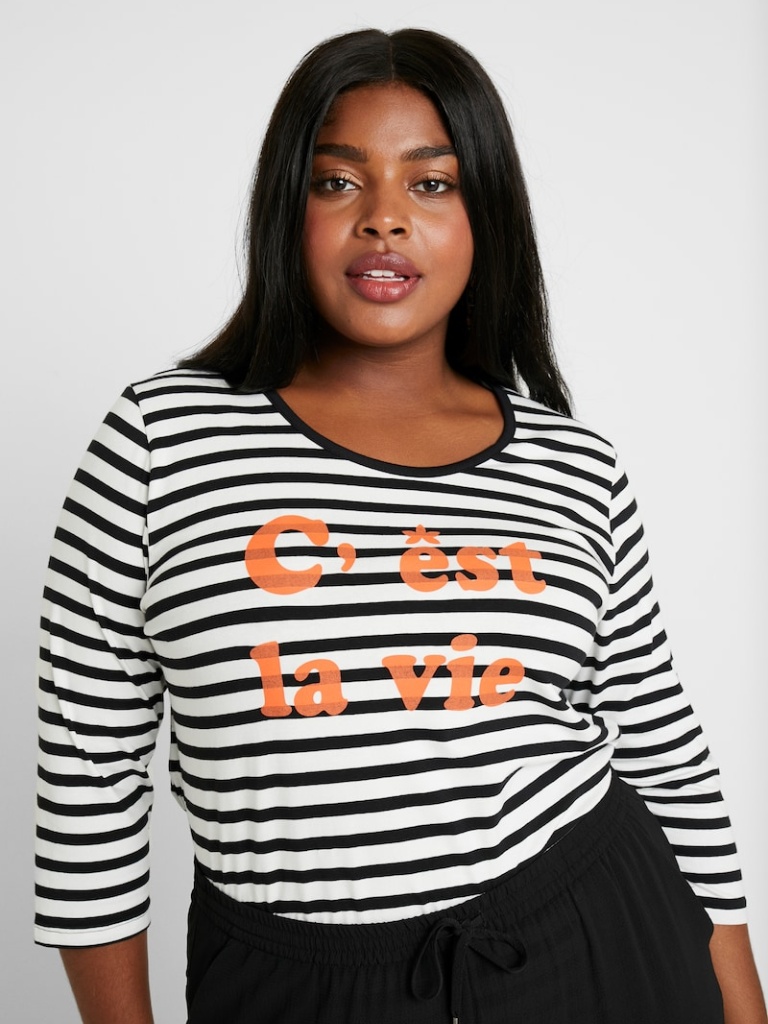
cotton fitted a long-sleeved with rolled-up sleeves hip length Untucked crew t-shirt